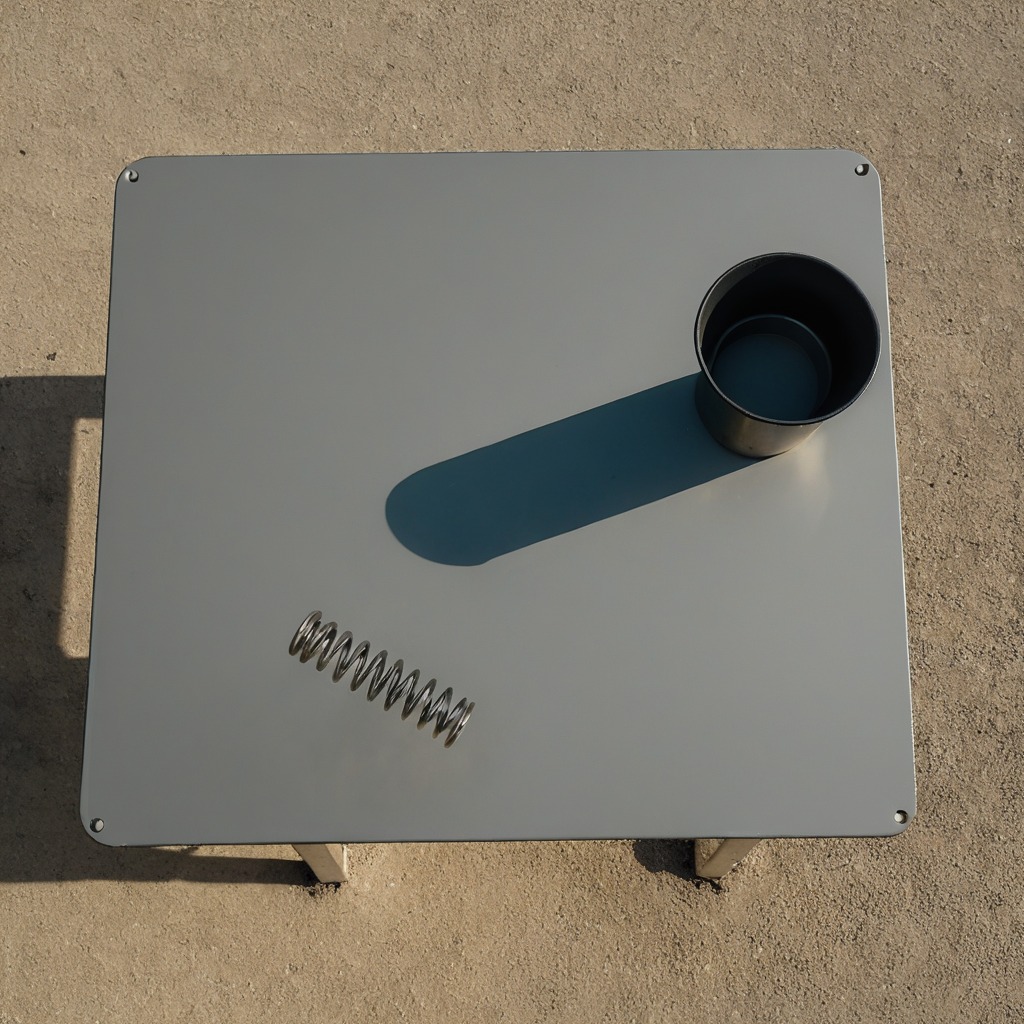
A coiled metal spring is lying on the table.